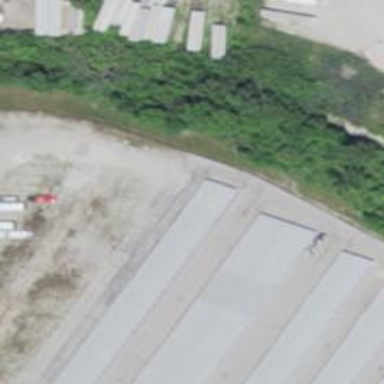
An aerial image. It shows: Building used for storage rental.